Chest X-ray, AP view. Patient: 61 years old, sex M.
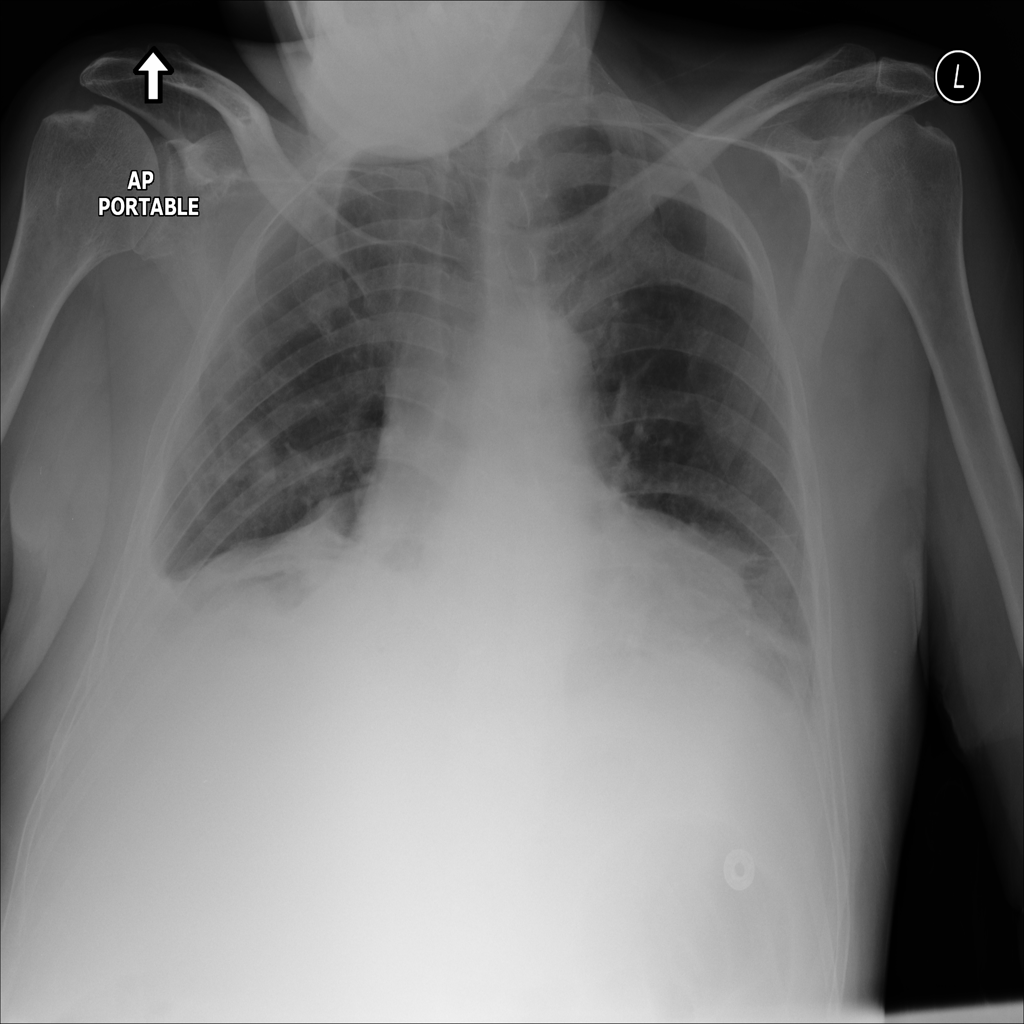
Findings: Atelectasis, Effusion, Infiltration